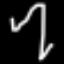
Label: squiggle